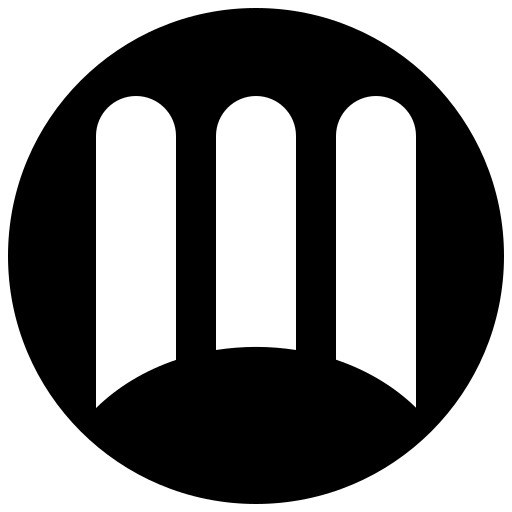
Tags: icon, FontAwesome, fa-icon, brand, mizuni